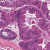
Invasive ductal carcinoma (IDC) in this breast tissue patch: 0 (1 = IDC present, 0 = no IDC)